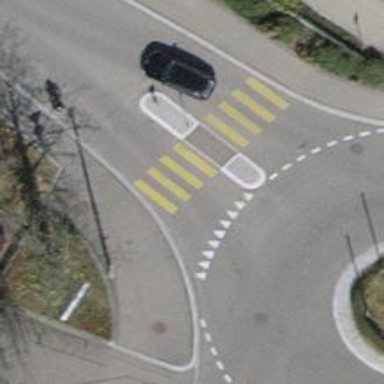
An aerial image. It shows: Kerb barrier.